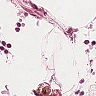
Metastatic tissue present: no